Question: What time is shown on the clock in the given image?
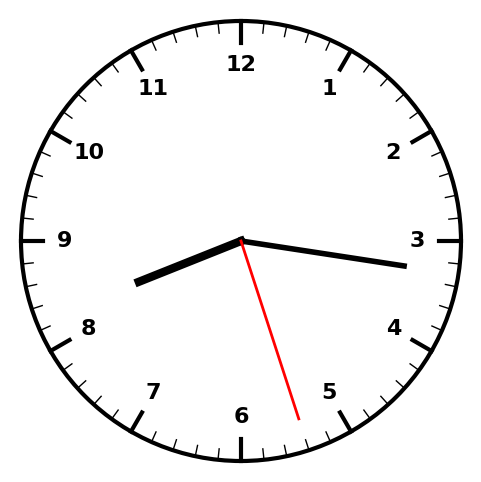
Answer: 08:16:27